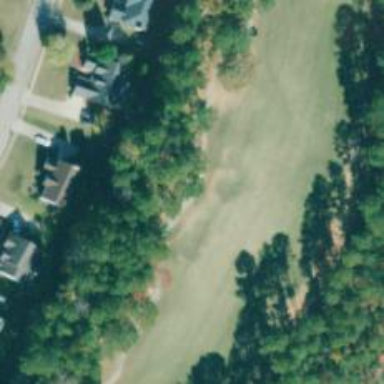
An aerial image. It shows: Golf cartpath that is also road path.